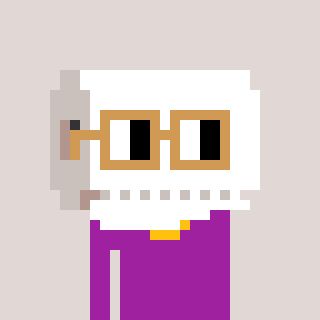
a pixel art character with square brown glasses, a toiletpaper-full-shaped head and a magenta-colored body on a warm background